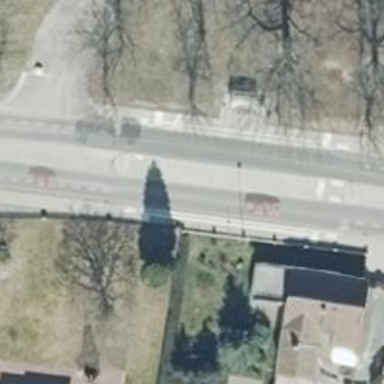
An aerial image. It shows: Secondary road with kerb separating the cycleway on the right.